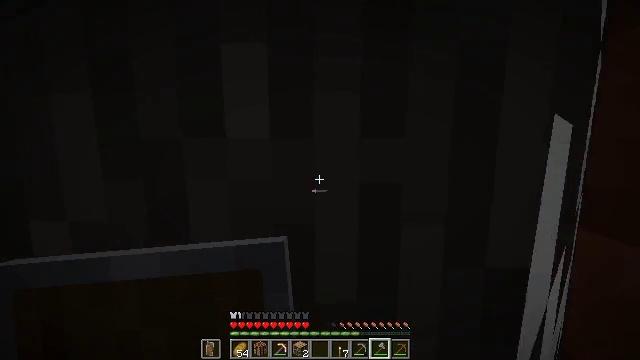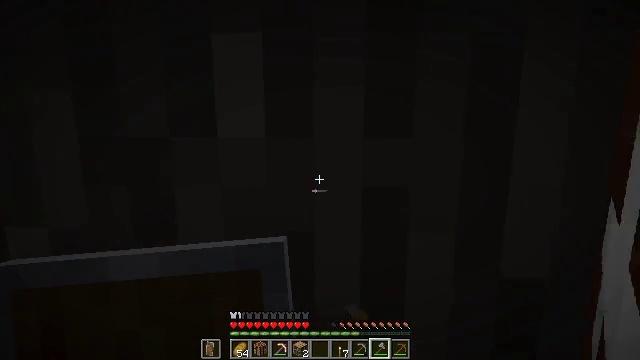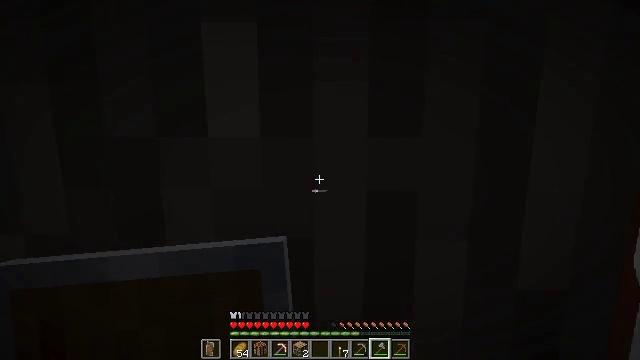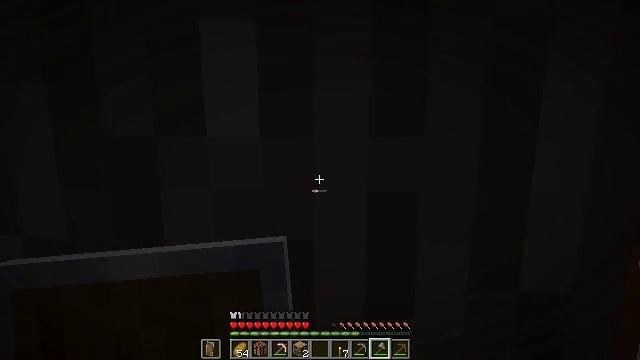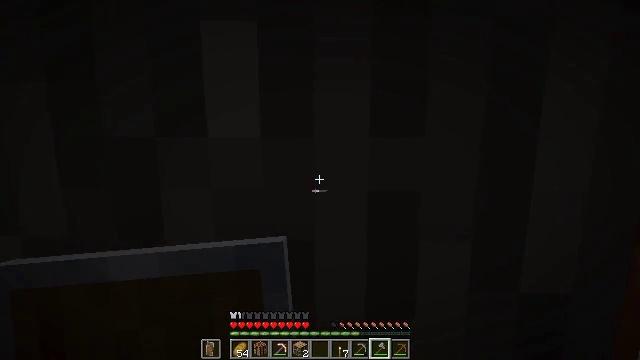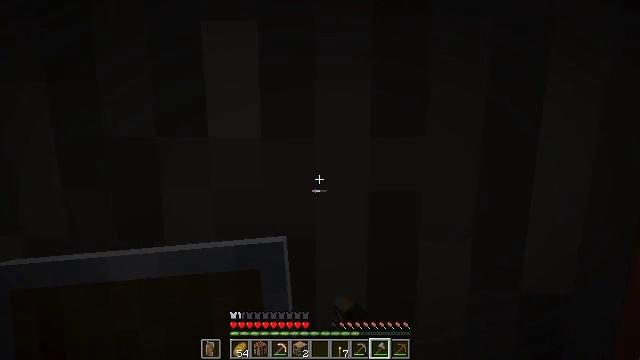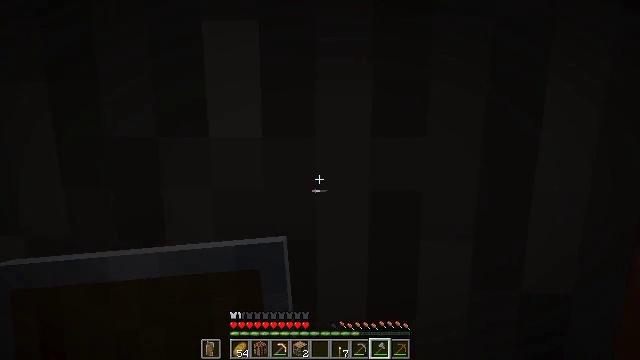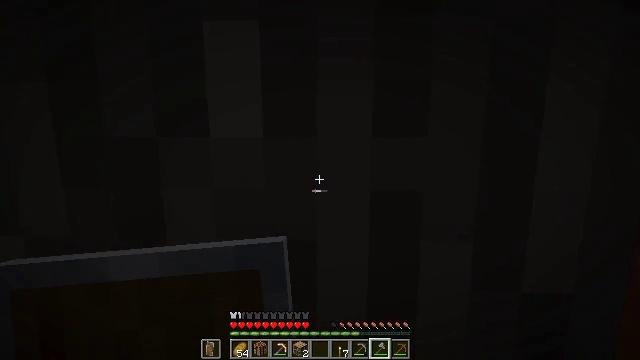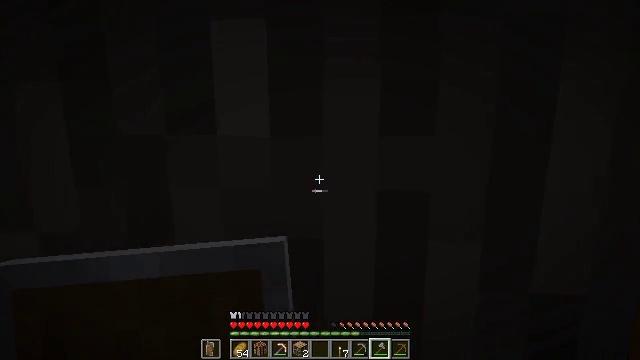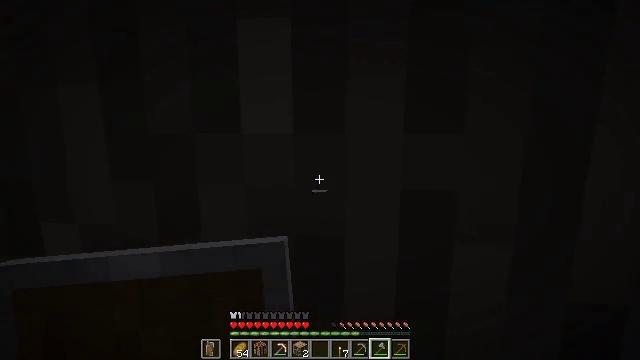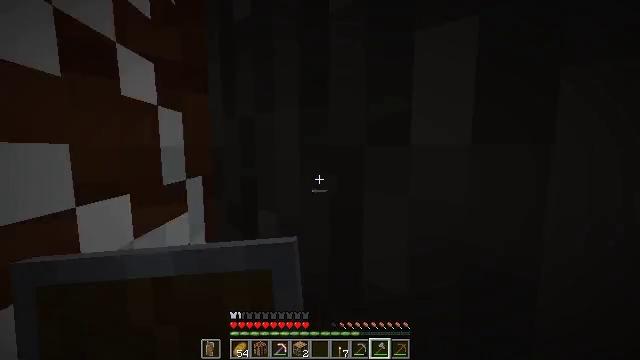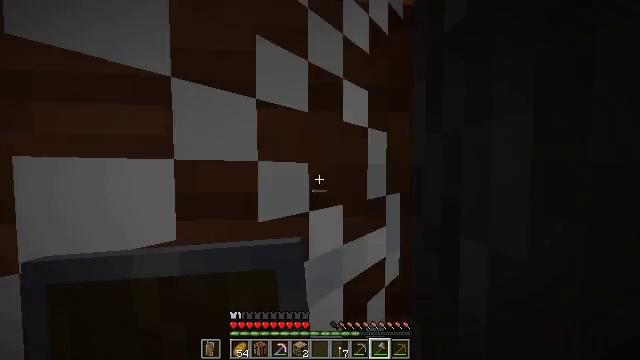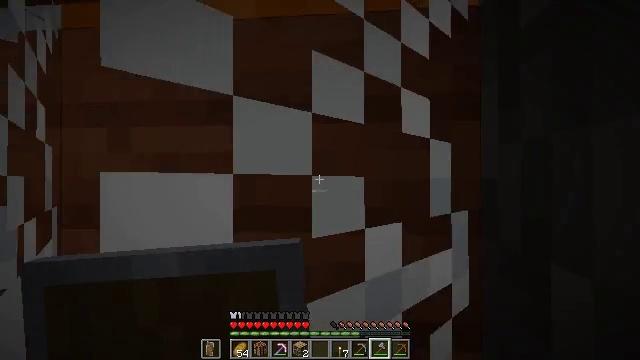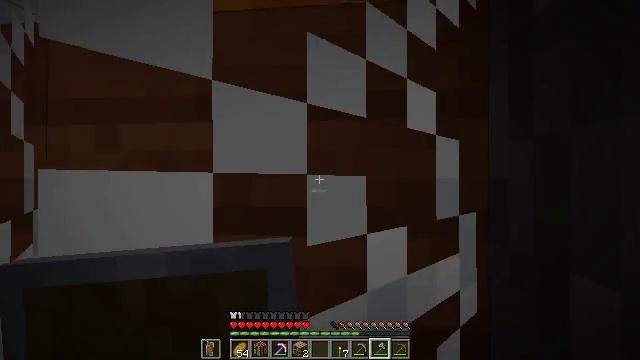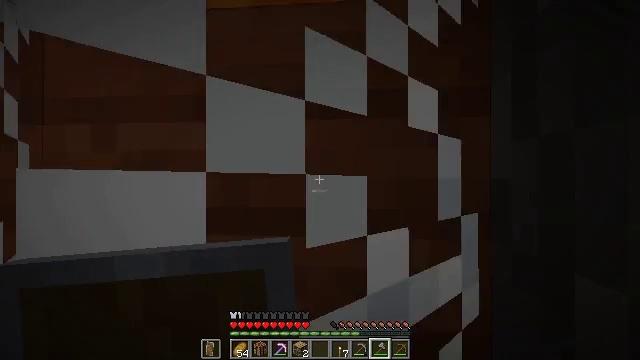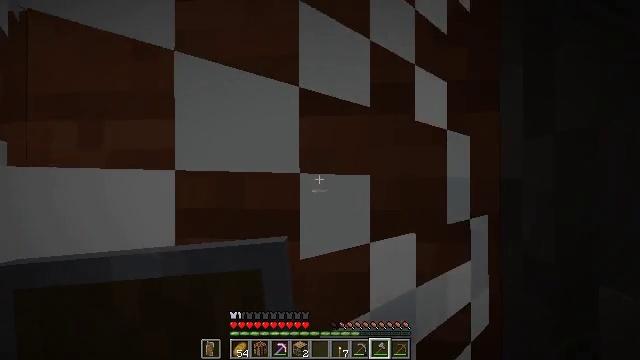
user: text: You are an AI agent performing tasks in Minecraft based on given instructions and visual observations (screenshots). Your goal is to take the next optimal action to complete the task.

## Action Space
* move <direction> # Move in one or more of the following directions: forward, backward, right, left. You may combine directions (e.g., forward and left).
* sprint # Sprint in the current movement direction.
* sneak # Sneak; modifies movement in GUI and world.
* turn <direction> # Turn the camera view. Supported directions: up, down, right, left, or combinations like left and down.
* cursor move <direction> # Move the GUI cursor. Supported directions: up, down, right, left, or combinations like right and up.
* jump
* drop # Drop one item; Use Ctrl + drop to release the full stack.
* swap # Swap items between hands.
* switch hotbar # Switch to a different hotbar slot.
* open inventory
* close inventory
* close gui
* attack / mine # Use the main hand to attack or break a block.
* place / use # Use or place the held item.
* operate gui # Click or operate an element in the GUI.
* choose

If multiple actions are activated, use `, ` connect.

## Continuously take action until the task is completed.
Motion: motion action
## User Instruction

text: Destroy the bookshelf.
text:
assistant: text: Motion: move forward, attack / mine
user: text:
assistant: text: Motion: move forward, attack / mine
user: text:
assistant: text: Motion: move forward, attack / mine
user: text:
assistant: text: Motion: move forward, attack / mine
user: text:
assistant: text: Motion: move forward, attack / mine
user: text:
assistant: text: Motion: move forward, attack / mine
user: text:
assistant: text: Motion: move forward, attack / mine
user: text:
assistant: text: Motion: move forward, turn left, attack / mine
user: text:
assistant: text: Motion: move forward, turn left
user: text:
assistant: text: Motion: move forward, turn left and up
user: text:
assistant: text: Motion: move forward, turn left and up
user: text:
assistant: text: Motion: move forward, turn left and up
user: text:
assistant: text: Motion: move forward and move right
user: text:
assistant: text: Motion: move forward and move right
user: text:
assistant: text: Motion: move forward and move right
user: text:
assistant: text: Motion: move forward and move right
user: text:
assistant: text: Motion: move forward, turn left, jump
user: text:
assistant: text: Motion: move forward, turn left, jump
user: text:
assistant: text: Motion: move forward, jump
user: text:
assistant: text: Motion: move forward, jump
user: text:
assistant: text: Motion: move forward, turn up, jump
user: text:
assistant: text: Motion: move forward, jump
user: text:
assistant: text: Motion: move forward, jump
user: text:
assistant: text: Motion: move forward, jump
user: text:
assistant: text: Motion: move forward, jump
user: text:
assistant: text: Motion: move forward, jump
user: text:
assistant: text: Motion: move forward, turn up, jump
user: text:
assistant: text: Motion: move forward, turn left and up, jump
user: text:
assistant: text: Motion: move forward, turn up, jump
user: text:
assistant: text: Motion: move forward, jump